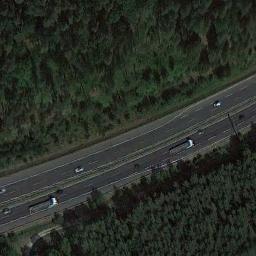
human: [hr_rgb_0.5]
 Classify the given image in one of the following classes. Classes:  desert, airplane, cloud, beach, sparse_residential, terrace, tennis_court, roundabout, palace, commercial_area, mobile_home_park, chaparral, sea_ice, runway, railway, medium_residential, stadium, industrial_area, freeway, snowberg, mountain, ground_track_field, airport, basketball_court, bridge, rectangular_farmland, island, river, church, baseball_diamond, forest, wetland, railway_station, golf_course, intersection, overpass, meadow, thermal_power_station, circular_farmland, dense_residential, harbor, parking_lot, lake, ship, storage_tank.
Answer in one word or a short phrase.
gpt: freeway